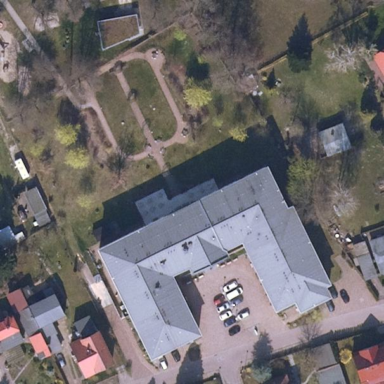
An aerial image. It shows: Nursing home.